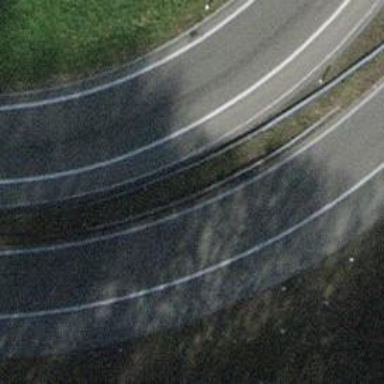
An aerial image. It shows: Motorway link.